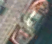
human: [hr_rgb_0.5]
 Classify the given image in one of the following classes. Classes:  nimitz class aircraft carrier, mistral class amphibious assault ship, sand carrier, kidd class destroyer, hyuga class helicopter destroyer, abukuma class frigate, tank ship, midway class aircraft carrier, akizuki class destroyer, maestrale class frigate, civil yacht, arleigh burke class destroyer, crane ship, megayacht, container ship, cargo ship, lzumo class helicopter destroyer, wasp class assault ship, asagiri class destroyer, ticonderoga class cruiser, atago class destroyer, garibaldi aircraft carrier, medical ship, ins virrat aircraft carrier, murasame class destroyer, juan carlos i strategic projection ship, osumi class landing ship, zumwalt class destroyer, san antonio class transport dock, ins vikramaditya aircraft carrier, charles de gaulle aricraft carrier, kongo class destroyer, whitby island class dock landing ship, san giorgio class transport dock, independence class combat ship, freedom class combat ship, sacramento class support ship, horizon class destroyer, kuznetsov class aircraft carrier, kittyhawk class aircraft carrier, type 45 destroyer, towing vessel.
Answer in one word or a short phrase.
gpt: Towing vessel